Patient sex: M
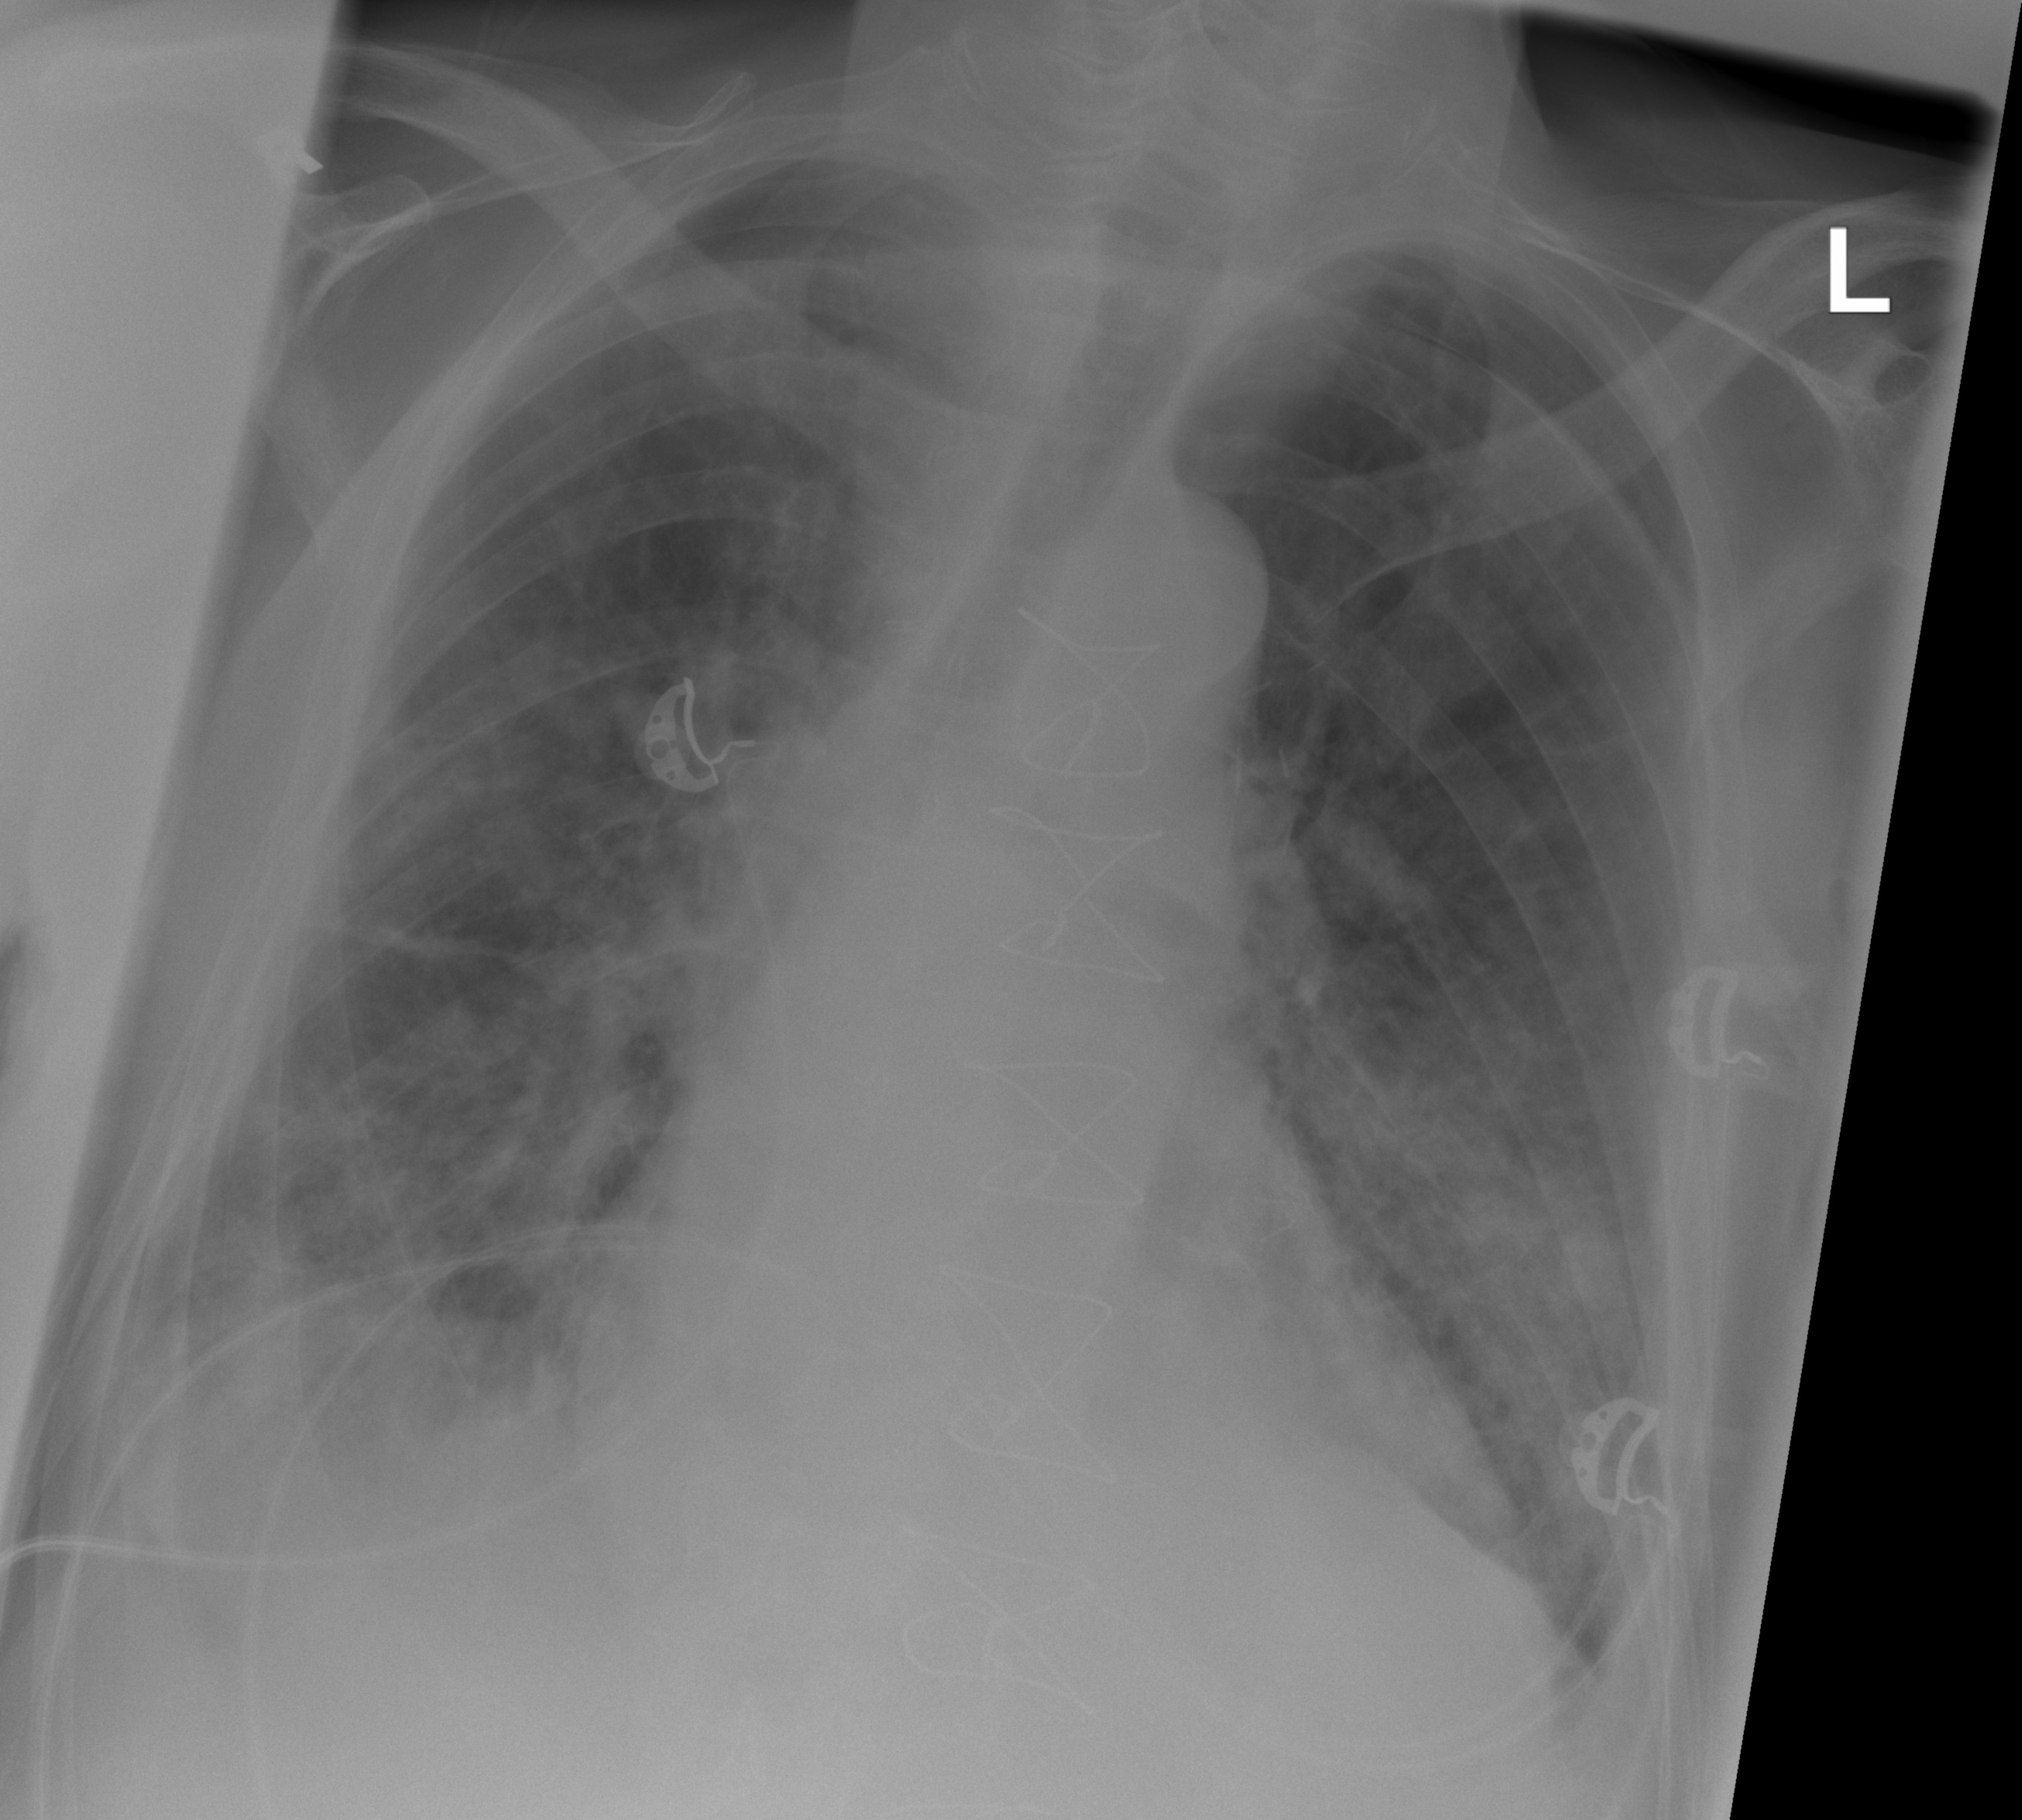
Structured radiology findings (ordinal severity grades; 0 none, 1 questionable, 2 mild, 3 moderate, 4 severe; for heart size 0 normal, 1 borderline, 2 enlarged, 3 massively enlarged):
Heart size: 2
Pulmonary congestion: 0
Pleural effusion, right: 2
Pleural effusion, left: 2
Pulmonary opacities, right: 2
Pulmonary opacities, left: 2
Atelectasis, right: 2
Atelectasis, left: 0